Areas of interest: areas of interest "Gas Station"
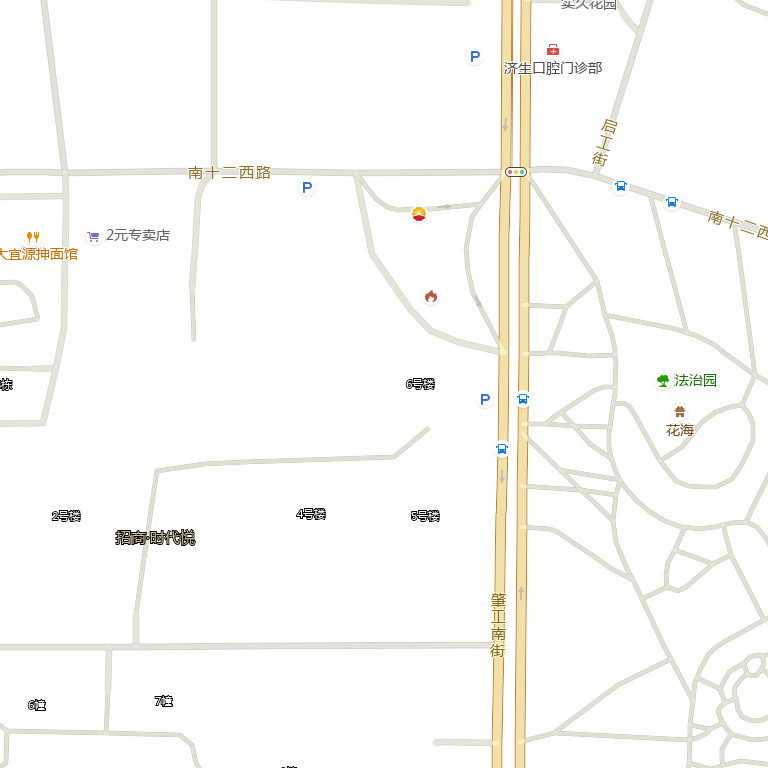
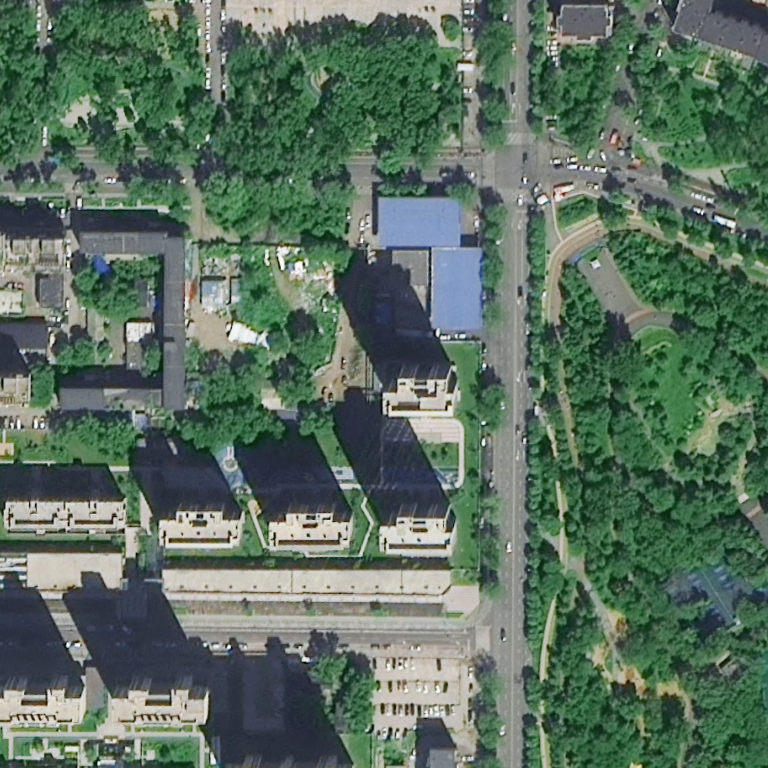